Question: I'm almost new to Python and i started using the module "pywinauto" to control a program i'm using for my thesis.
I'm doing everything right like this:
from pywinauto import application
'''
prog=application.Application()
prog.start_('RAMPlus.exe')
prog.RAMPlus.MenuSelect('File->New')
'''
Until here everything is fine but now the "New" window is something like this:

2 tables, 1 named "Upper Left" and the other "Lower Right".
Each table has two lines "Lat:" and "Long:" and in each line you have 3 rows. I need to modify the value of each row
If i try
'''
a.New.UpperLeftCombo.Click()
'''
i get the message "pywinauto.controls.win32_controls.StaticWrapper object at 0x013A9BF0>" so i think the "pywinauto" acknowledges the "Upper left" and the "Lower right" but the rest i have no idea how to select.
Any ideas?
P.S: I saw somewhere that the creator of pywinauto, the user "markm" answers questions here.Can i tag him or something like that in this post so he can see it? I'm new to the site so don't know
Thank you very much in advance for the help
EDIT:do you know if i can copy the whole content of a window to a txt file with pywinauto?
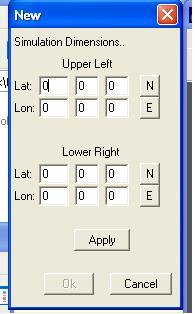
Answer: I'm managing to get around it with Swapy, so this question is solved.
One more question guys, with is it that "pywinauto" and "swapy" don't work on 64-bit systems? I have two workspaces, one 32-bit and one 64-bit and i really would like to work in both of them